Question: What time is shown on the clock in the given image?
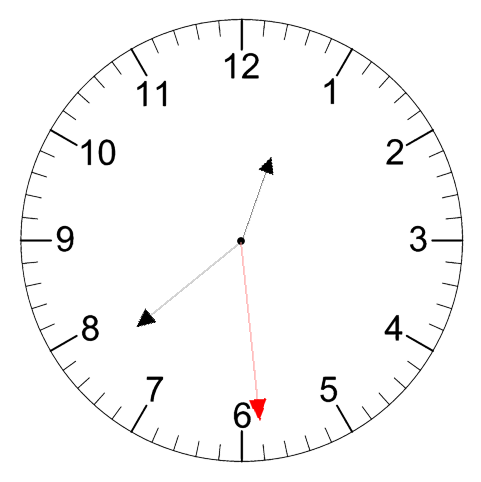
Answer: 12:38:29